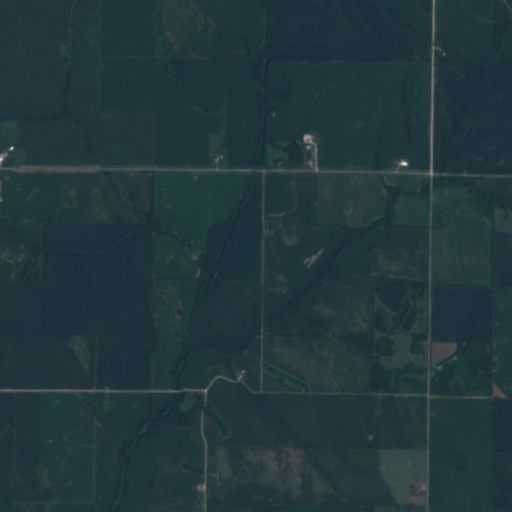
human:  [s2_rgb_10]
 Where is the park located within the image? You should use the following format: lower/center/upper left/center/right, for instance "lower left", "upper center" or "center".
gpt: The park is located in the lower center of the image.
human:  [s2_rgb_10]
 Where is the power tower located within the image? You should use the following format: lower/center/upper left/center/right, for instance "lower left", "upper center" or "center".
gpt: The power tower is located in the upper right of the image.
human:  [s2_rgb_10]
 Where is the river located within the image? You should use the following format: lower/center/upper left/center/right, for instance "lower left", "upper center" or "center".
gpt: The river is located in the lower of the image.
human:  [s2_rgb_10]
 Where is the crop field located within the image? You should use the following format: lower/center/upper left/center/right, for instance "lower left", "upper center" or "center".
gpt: There is no crop field in the image.